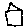
Label: house